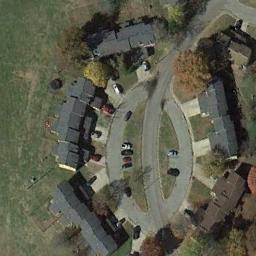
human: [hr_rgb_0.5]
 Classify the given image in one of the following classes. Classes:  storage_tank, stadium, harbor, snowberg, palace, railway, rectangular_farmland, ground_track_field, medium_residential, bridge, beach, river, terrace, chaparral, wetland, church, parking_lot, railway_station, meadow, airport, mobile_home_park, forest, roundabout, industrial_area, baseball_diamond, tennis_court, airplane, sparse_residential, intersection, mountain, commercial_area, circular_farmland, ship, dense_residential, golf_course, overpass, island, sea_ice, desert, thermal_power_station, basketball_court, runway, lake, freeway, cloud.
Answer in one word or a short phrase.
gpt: medium_residential